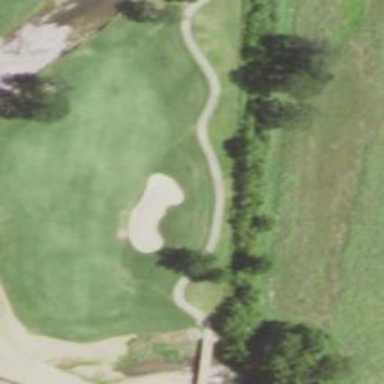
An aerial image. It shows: Path used for both walking and golf.